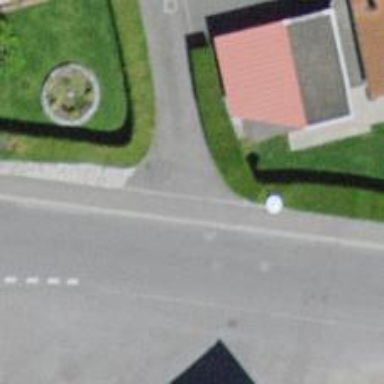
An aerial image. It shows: Sidewalk.